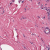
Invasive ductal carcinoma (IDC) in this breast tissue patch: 0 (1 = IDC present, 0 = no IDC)